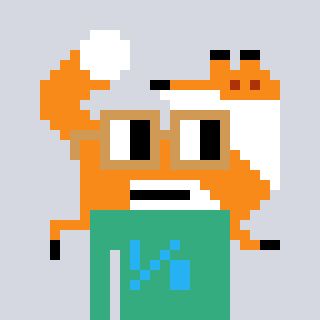
a pixel art character with square brown glasses, a fox-shaped head and a teal-colored body on a cool background